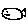
Label: fish